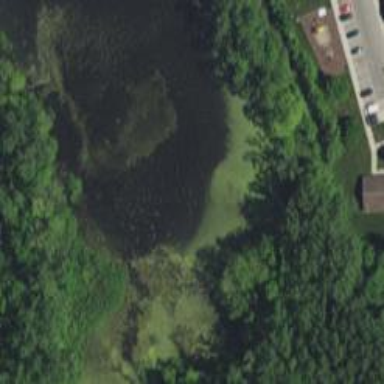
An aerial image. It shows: Marshy wetland area.